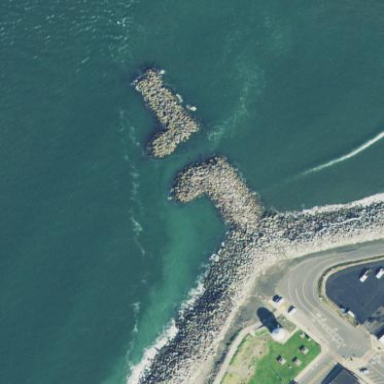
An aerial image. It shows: Breakwater structure.